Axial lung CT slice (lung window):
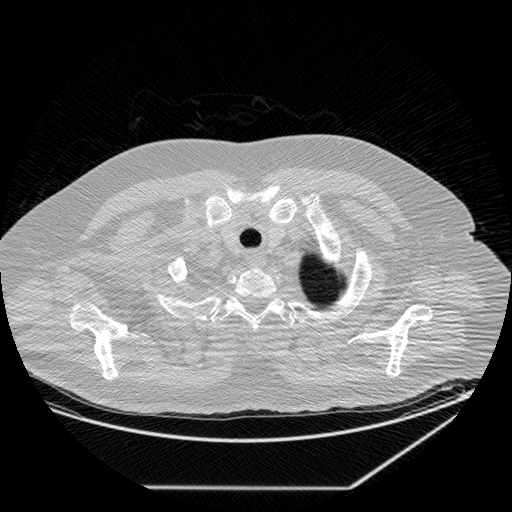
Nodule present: no